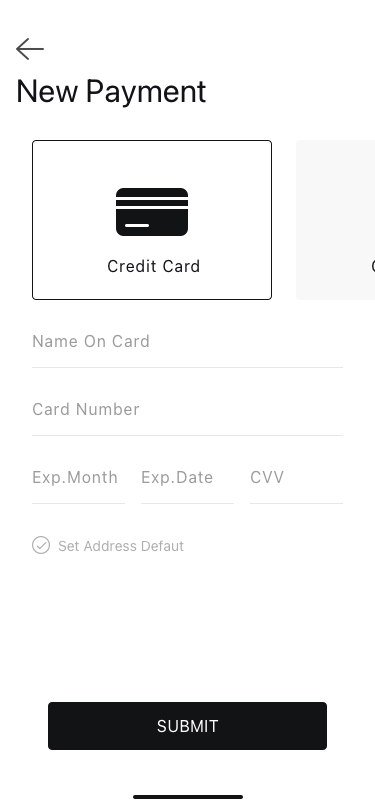
Text in this UI design:
Set Address Defaut
Submit
Name On Card
Card Number
CVV
Exp.Month
Exp.Date
Credit Card
Credit Card
New Payment